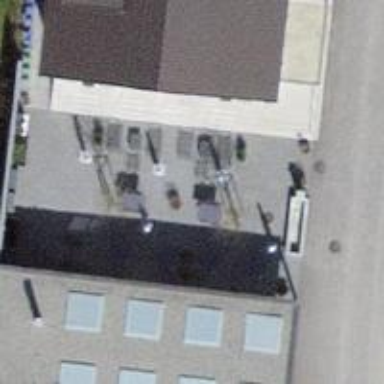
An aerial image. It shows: Restaurant.